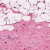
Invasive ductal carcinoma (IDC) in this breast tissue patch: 0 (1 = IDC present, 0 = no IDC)